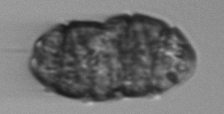
Label: Margalefidinium